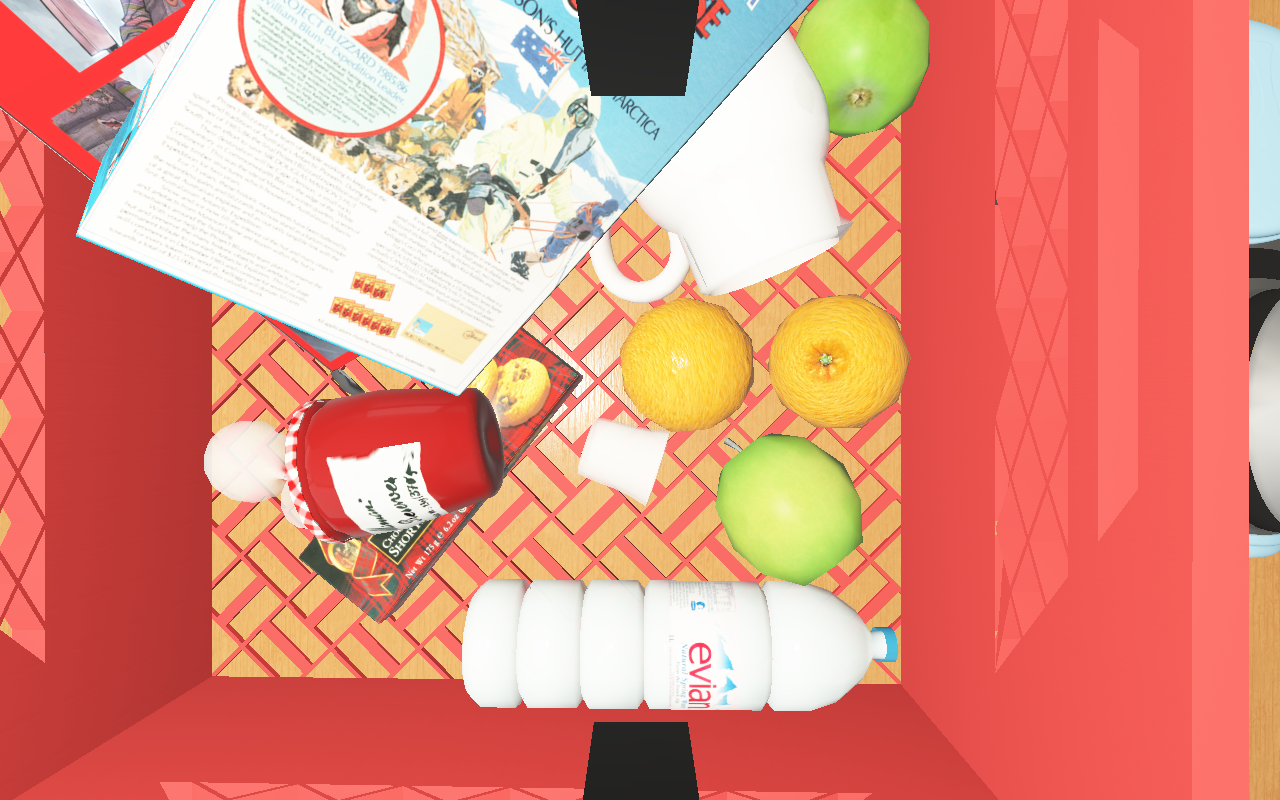
Objects in the scene:
carafe
water bottle
apple
apple
orange
orange
spoon
glass
wineglass
jam jar
biscuit box